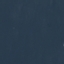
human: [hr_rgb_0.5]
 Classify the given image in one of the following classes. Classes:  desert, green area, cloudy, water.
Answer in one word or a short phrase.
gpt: water